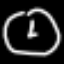
Label: clock